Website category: book
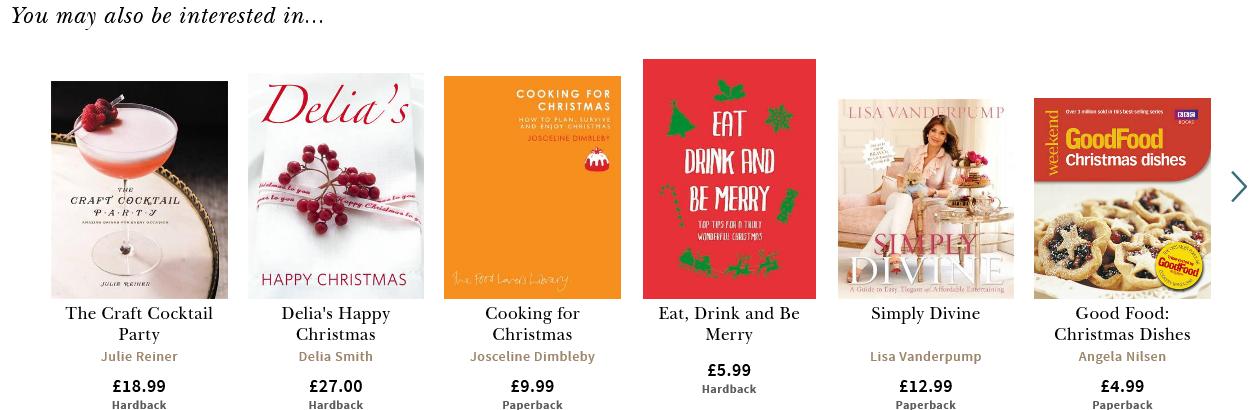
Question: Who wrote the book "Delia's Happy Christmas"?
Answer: Delia Smith

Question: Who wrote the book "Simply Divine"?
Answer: Lisa Vanderpump

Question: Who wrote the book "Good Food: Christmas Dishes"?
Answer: Angela Nilsen

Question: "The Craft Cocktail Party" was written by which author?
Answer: Julie Reiner

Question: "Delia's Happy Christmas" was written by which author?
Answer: Delia Smith

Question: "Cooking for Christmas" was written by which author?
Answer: Josceline Dimbleby

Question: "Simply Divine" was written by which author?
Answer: Lisa Vanderpump

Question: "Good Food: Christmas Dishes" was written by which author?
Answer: Angela Nilsen

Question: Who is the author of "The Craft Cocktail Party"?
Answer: Julie Reiner

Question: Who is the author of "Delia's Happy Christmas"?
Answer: Delia Smith

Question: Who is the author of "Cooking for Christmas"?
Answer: Josceline Dimbleby

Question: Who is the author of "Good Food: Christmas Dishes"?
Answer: Angela Nilsen

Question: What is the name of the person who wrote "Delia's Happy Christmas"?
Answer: Delia Smith

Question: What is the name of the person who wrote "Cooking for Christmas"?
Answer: Josceline Dimbleby

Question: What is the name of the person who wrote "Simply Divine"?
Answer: Lisa Vanderpump

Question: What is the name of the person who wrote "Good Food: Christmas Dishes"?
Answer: Angela Nilsen

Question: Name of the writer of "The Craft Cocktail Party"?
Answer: Julie Reiner

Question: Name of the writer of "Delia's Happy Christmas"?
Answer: Delia Smith

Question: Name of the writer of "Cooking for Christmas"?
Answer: Josceline Dimbleby

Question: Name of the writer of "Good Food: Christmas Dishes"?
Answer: Angela Nilsen

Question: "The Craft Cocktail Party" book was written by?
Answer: Julie Reiner

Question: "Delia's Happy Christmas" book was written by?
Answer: Delia Smith

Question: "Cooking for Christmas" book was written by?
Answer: Josceline Dimbleby

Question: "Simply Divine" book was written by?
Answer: Lisa Vanderpump

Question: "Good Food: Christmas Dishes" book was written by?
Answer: Angela Nilsen

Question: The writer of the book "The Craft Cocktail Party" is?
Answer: Julie Reiner

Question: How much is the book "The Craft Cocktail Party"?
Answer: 18.99

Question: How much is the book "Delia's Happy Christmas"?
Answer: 27.00

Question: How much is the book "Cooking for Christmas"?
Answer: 9.99

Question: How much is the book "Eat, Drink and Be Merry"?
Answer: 5.99

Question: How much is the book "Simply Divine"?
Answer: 12.99

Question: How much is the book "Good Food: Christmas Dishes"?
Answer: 4.99

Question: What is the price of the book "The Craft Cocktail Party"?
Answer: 18.99

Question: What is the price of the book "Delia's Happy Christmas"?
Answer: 27.00

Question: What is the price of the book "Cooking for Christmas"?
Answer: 9.99

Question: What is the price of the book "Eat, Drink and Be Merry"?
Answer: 5.99

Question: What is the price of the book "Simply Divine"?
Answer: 12.99

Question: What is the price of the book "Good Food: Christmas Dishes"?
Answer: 4.99

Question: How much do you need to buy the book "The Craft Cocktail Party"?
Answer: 18.99

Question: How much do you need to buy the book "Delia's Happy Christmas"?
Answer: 27.00

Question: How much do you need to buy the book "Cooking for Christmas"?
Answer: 9.99

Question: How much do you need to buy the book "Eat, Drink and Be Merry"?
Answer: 5.99

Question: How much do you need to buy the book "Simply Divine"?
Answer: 12.99

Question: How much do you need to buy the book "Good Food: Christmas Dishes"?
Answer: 4.99

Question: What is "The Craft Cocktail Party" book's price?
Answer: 18.99

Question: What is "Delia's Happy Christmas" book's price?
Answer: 27.00

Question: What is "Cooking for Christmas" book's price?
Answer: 9.99

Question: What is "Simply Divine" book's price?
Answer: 12.99

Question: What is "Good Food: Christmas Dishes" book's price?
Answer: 4.99

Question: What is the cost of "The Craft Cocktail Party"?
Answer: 18.99

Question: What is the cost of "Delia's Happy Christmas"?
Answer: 27.00

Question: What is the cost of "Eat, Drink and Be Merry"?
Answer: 5.99

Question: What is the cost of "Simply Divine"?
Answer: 12.99

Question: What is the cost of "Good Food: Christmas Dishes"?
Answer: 4.99

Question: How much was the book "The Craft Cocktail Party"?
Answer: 18.99

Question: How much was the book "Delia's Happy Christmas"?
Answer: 27.00

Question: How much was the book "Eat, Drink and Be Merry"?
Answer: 5.99

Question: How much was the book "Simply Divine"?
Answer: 12.99

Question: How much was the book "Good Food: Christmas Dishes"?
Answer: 4.99

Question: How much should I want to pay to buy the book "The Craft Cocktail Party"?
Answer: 18.99

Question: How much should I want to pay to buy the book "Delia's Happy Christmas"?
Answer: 27.00

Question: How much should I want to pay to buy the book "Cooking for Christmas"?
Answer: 9.99

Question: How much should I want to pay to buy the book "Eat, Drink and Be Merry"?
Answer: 5.99

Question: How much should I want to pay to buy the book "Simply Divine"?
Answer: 12.99